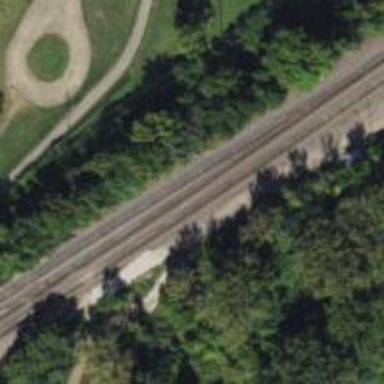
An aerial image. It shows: Railway siding for service.